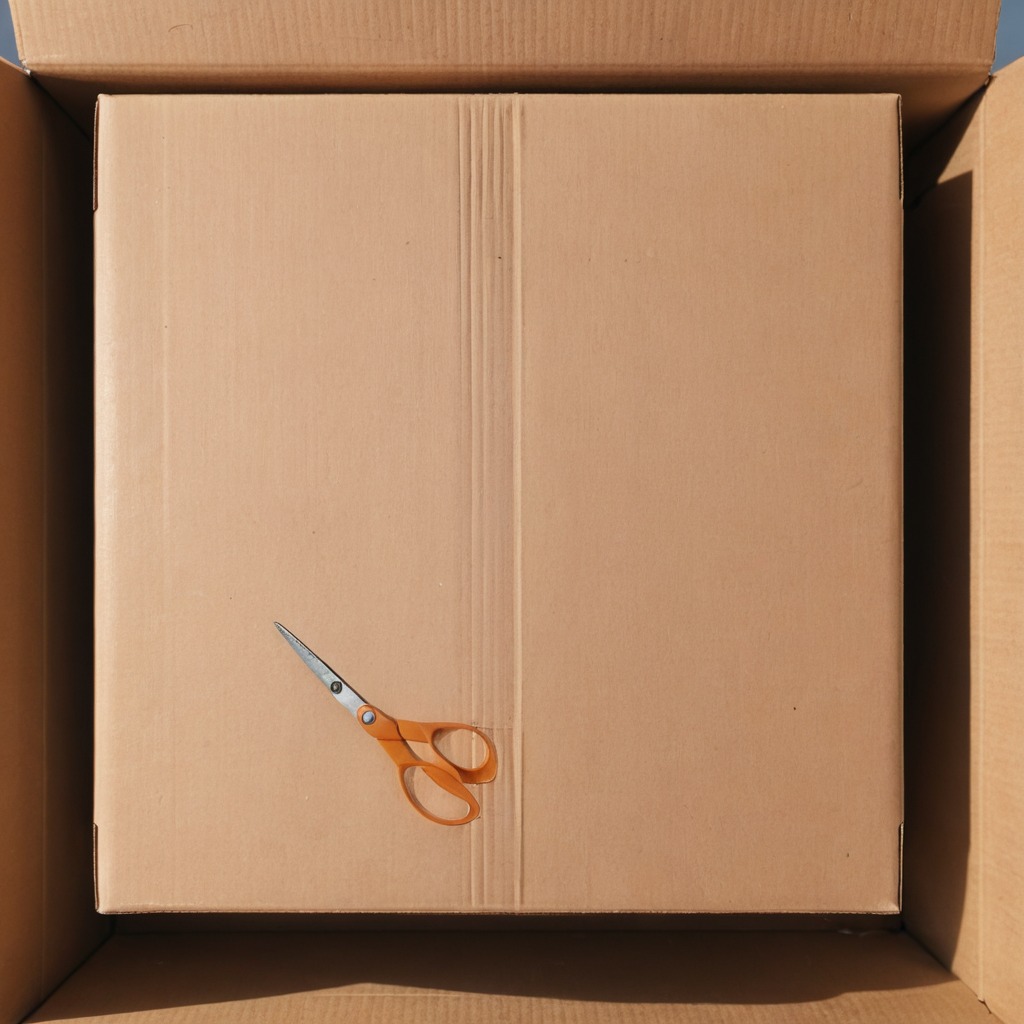
A scissor lies on the cardboard box surface.